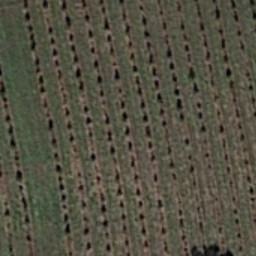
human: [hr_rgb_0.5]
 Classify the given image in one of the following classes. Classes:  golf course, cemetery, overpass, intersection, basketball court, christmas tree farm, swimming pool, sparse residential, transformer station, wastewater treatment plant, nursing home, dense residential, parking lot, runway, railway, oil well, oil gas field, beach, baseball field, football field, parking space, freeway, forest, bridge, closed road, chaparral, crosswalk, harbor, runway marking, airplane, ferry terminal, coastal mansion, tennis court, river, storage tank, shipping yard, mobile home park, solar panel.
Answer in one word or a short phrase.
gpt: christmas tree farm